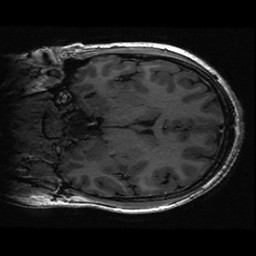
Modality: T1w
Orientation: coronal
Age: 20
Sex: female